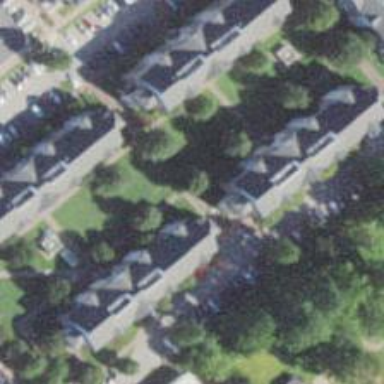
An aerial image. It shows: Dormitory building.